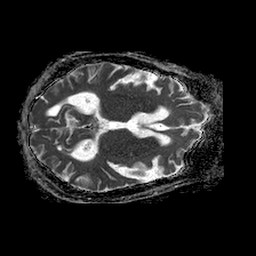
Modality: ADC
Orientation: axial
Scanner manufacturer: philips
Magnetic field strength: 1.5 T
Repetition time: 4.6 s
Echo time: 0.08631 s